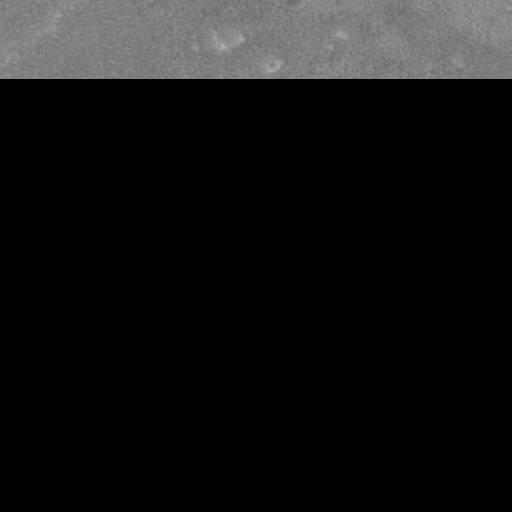
Objects detected: cone